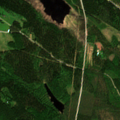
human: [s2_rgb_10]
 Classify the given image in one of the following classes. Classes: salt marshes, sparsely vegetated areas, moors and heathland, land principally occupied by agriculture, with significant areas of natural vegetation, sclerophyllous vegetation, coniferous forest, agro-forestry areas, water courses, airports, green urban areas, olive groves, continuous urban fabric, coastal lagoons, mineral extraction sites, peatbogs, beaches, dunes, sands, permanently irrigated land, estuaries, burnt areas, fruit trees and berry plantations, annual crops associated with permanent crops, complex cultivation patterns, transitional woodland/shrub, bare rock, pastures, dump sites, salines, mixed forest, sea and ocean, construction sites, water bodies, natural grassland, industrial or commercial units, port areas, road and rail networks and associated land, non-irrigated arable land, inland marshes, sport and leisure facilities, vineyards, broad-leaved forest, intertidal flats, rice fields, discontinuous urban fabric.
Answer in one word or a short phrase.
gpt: coniferous forest, mixed forest